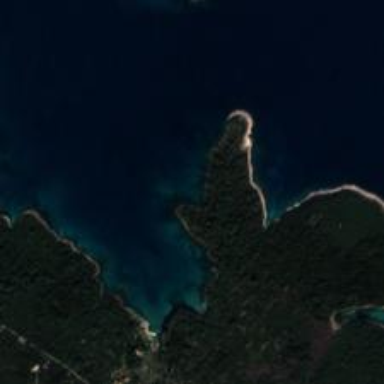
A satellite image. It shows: Beautiful bay with natural surroundings.